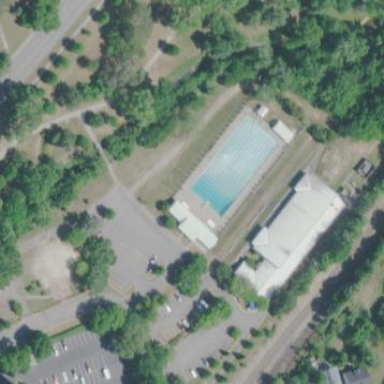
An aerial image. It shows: Sports centre focused on swimming activities.